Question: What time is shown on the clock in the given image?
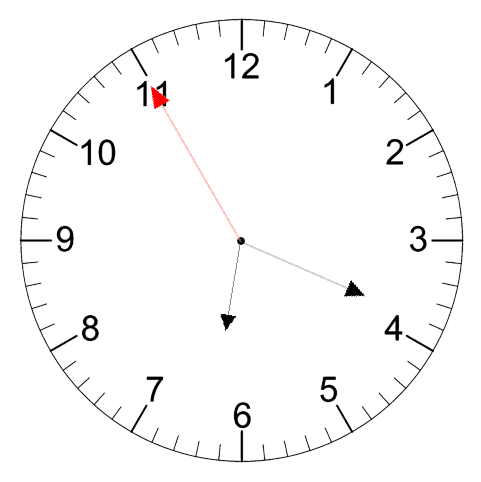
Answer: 06:18:55